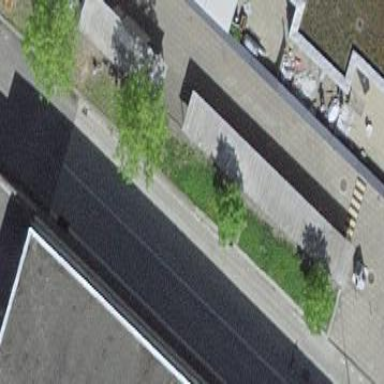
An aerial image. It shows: Bicycle parking facility.